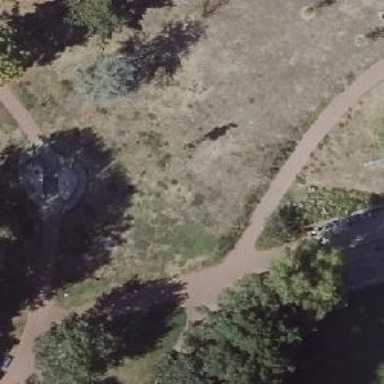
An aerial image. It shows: Deciduous broadleaved tree in park.